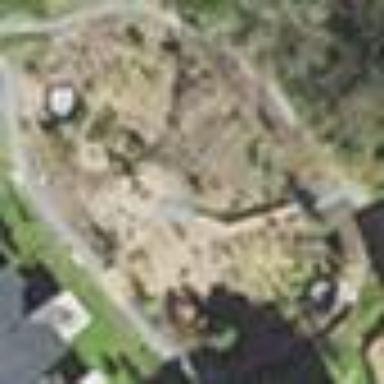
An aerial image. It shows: Playground with dirt surface.